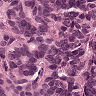
Metastatic tissue present: yes